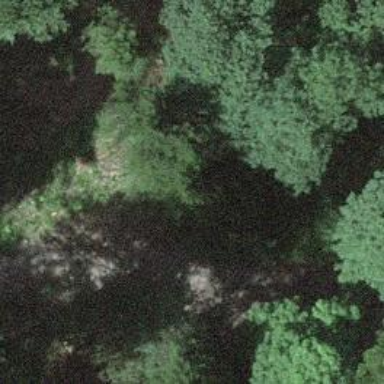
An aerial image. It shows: Culvert tunnel.